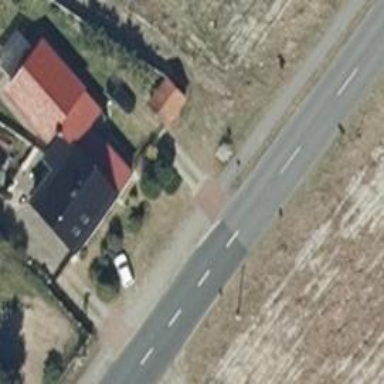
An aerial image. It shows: Driveway.